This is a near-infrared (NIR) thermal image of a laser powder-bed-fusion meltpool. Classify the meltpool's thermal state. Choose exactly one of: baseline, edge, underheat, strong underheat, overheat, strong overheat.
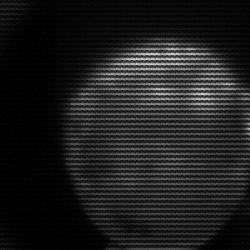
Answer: edge